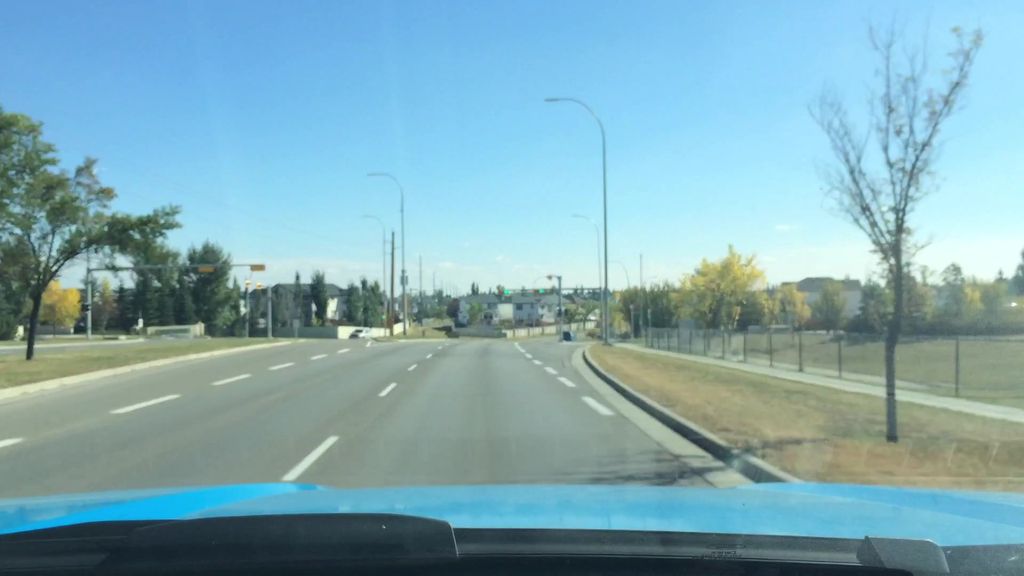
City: calgary